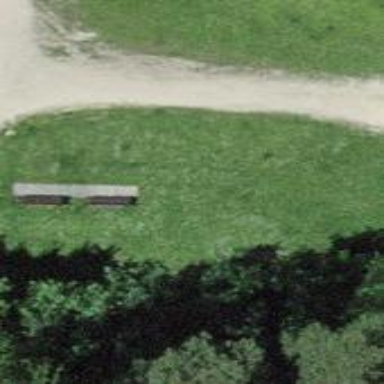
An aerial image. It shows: Path surfaced with fine gravel.